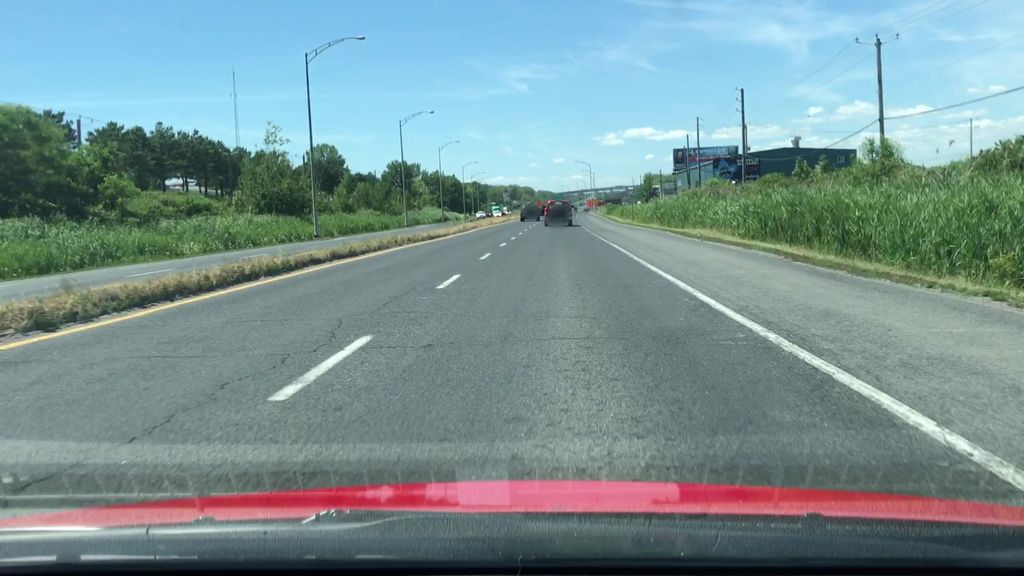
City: montreal